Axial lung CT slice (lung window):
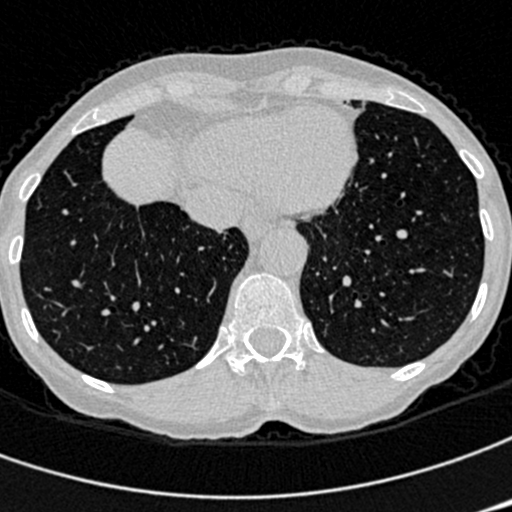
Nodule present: no